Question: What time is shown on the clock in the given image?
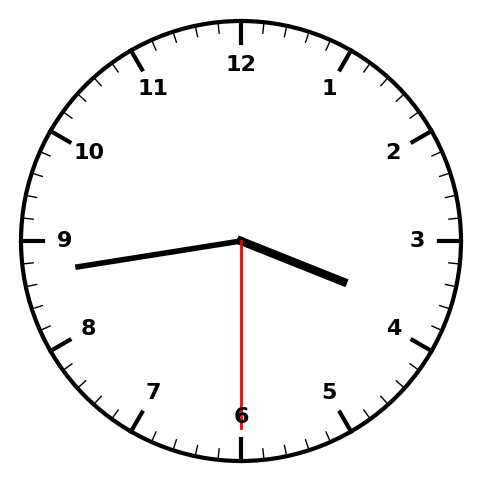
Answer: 03:43:30